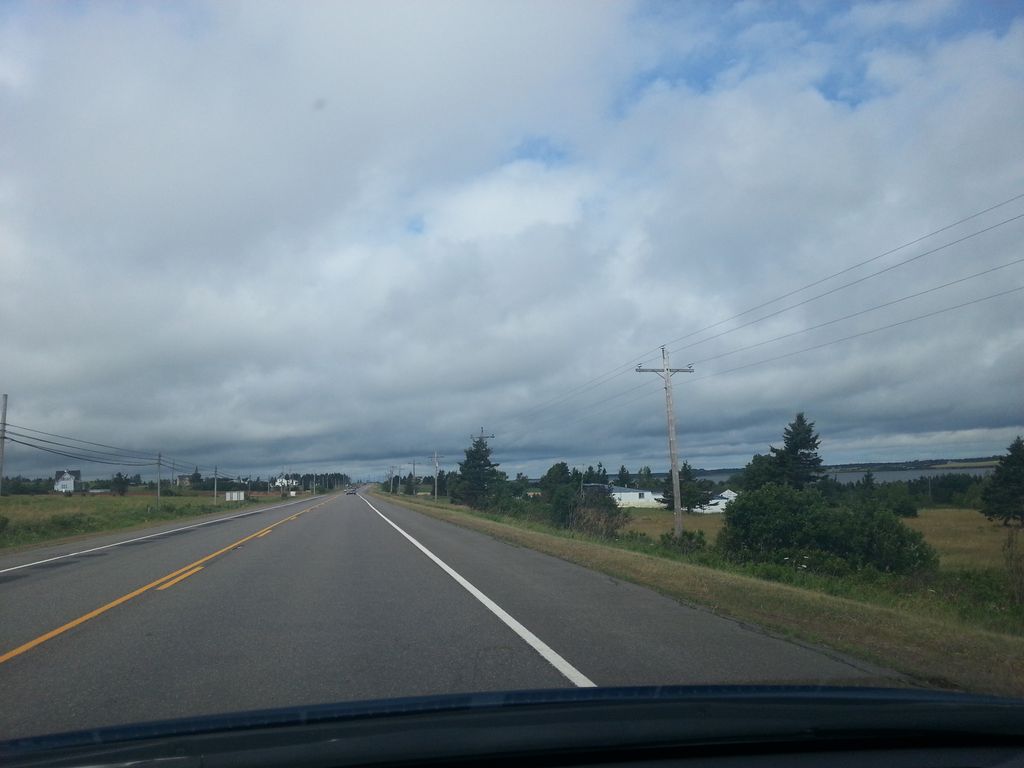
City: charlottetown